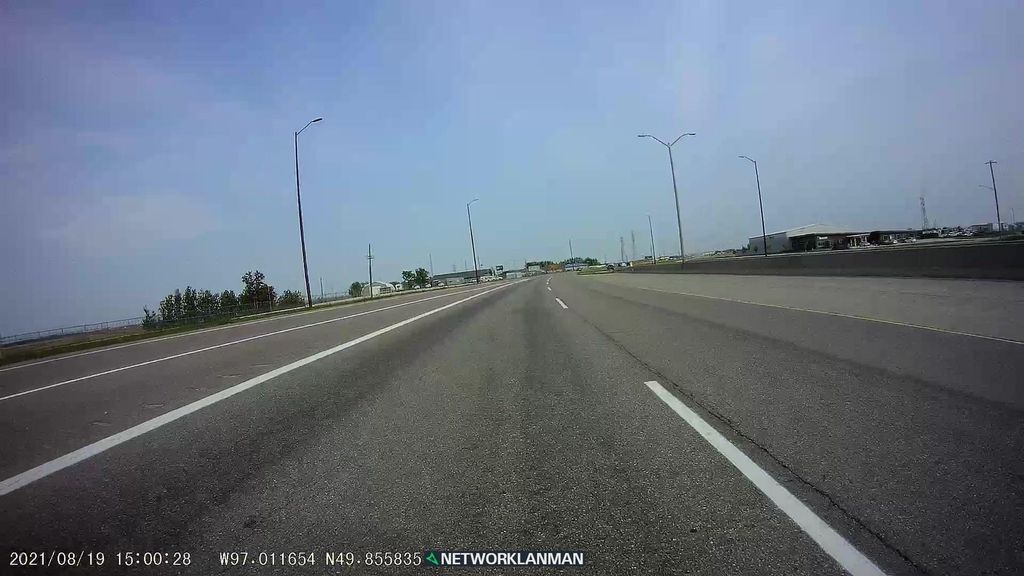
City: winnipeg